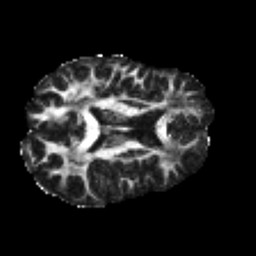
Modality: FA
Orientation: axial
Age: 29
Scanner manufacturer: philips
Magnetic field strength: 3 T
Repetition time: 8.6 s
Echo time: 0.127 s